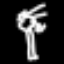
Label: palm tree